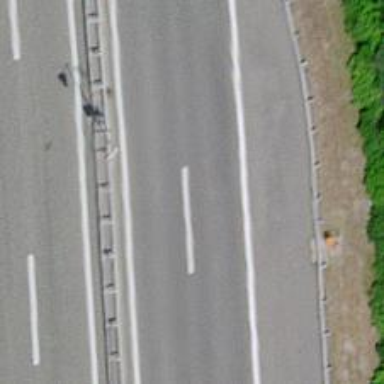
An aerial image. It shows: Asphalt motorway.